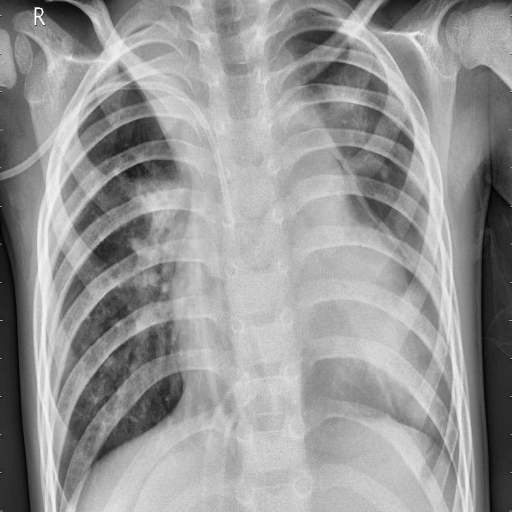
Finding: PNEUMONIA